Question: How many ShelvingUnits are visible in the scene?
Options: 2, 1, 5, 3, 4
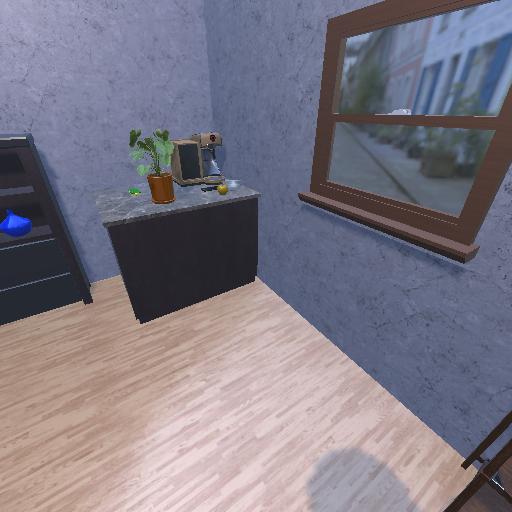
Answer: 2